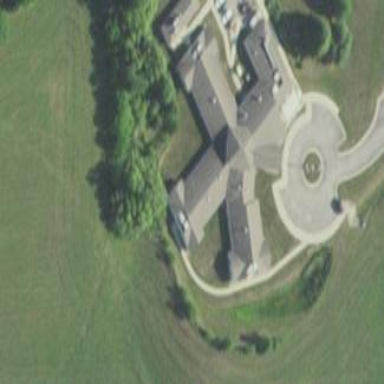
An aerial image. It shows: Nursing home building.